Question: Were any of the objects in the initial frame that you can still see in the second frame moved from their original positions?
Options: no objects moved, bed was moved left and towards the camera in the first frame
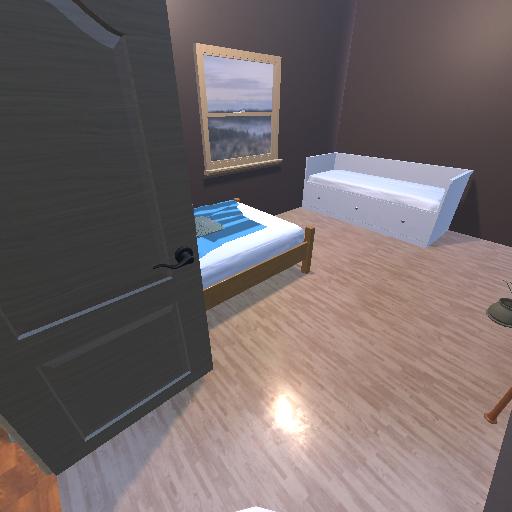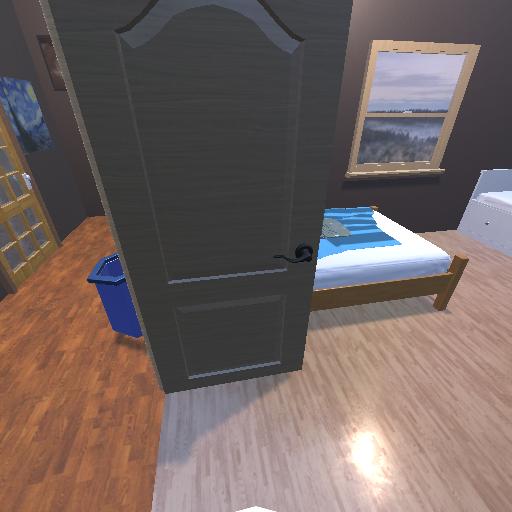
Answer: no objects moved